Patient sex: F
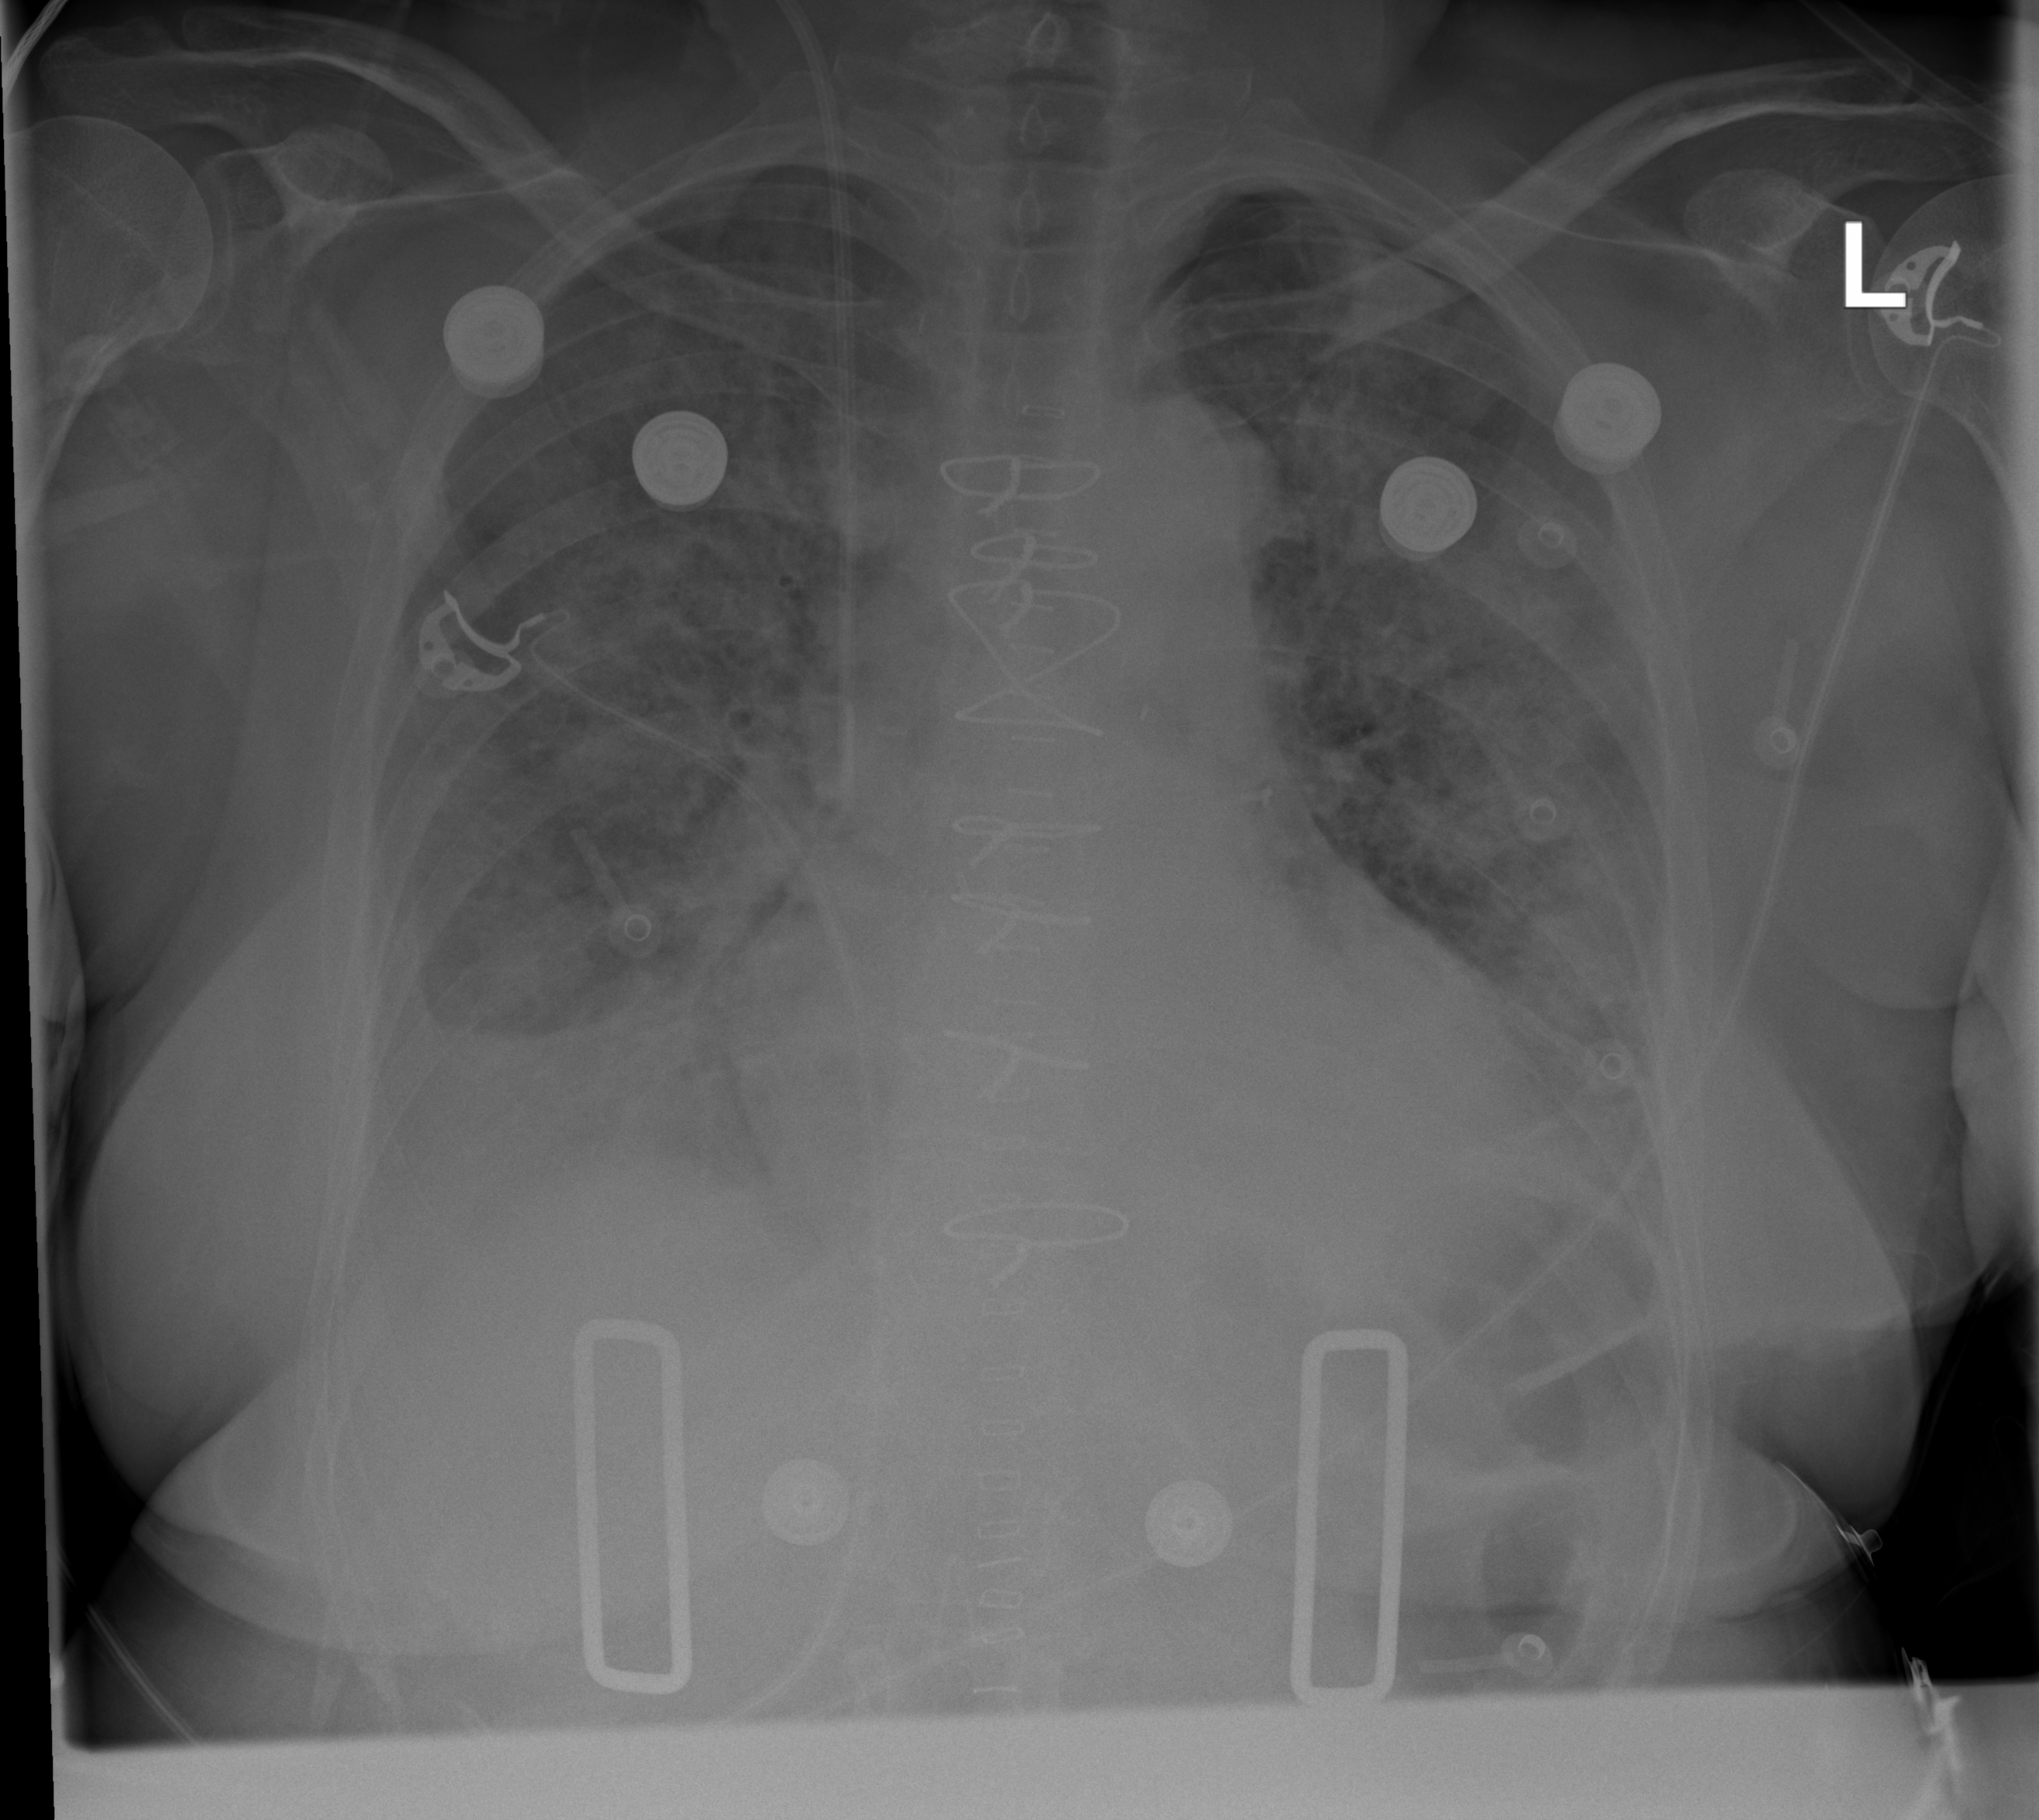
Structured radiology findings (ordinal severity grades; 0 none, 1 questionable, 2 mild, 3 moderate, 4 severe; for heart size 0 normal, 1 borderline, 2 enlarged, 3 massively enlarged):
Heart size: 2
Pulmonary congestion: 3
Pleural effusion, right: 3
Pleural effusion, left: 2
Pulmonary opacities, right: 3
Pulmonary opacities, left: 3
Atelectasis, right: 3
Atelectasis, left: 3